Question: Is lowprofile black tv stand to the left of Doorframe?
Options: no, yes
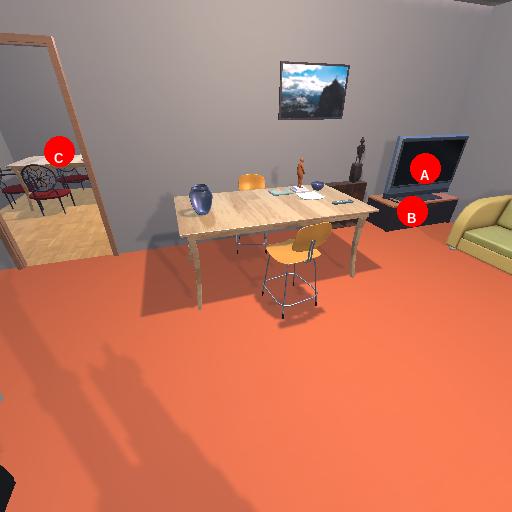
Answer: no